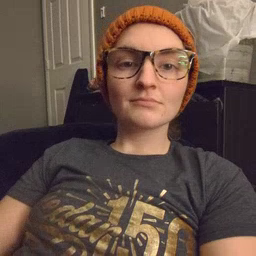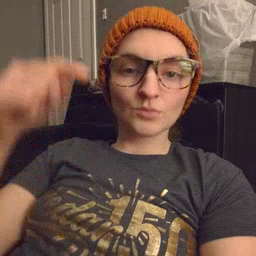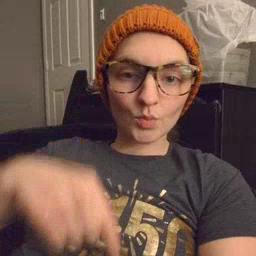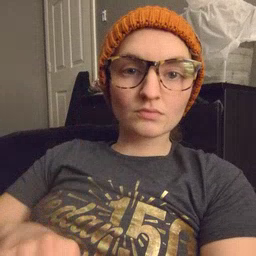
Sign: down